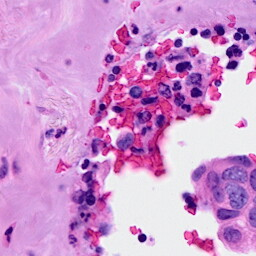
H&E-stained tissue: Breast